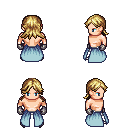
a pixel art fantasy rpg character, male body template, human, light skin, overskirt, white pants, blonde loose hair, metal gloves, metal boots, four views (front, back, left, right), 2x2 character sprite sheet, small pixel art, hard edges, no anti-aliasing